Question: When editing spreadsheet we can specify cell formatting using this button:

I would like to do same thing using Apps Script, but I cannot find that in API. There is a method called 'copyFormatToRange' but it's not exactly what I need.
Is there a way to set somehow formatting of cell?
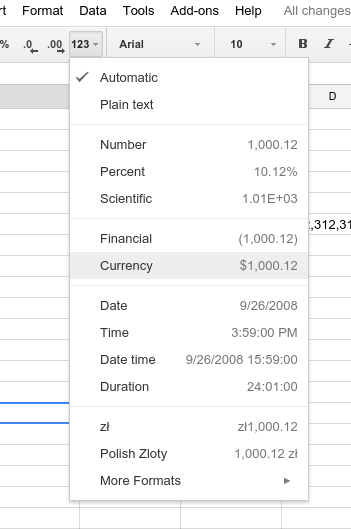
Answer: You could use
> sheet.getRange(5, 3).setNumberFormat("0.0");
for fixed decimals and
> sheet.getRange('A1').setNumberFormat("$0.00");
for values in Dollars.
Cheers!